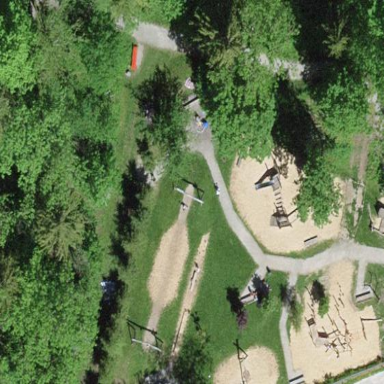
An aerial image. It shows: Playground area for leisure activities on the land.